Question: I'm participating in programming contest, where I have data where the first column is a user, second column is a movie, and the third is a number in ten-points rating system.
'''
0 0 9
0 1 8
1 1 4
1 2 6
2 2 7
'''
And I have to predict the third column (user, movie, ?):
'''
0 2
1 0
2 0
2 1
'''
Also I know the answers:
'''
0 2 7.052009
1 0 6.687943
2 0 6.995272
2 1 6.687943
'''
This data in a table: Rows are users 0, 1 and 2; columns are movies 0, 1 and 2; cells are scores, '0' were not voted on:
'''
[,1] [,2] [,3]
[1,] 9 8 0
[2,] 0 4 6
[3,] 0 0 7
'''
I use R lang for get SVD:
'''
$d
[1] 12.514311 9.197763 2.189331
$u
[,1] [,2] [,3]
[1,] <PHONE> -<PHONE> <PHONE>
[2,] <PHONE> <PHONE> -<PHONE>
[3,] <PHONE> <PHONE> <PHONE>
$v
[,1] [,2] [,3]
[1,] <PHONE> -0.31709904 <PHONE>
[2,] <PHONE> -0.<PHONE> -<PHONE>
[3,] <PHONE> 0.94825998 <PHONE>
'''
Transposed v is:
'''
[,1] [,2] [,3]
[1,] <PHONE> <PHONE> <PHONE>
[2,] -0.31709904 -0.<PHONE> 0.94825998
[3,] <PHONE> -<PHONE> <PHONE>
'''
And I read about predicting movie ratings using this formula:

But I don't understand how to predict ratings like this:
'''
0 2 7.052009
1 0 6.687943
2 0 6.995272
2 1 6.687943
'''
For this data:
'''
0 2
1 0
2 0
2 1
'''
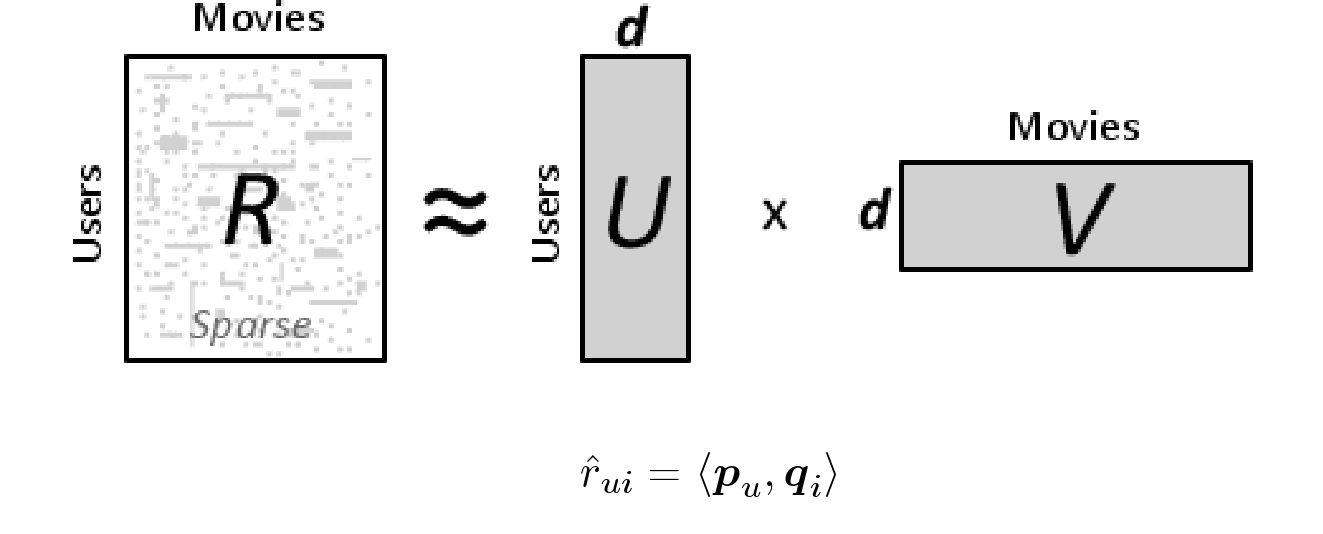
Answer: There are several things that seem incorrect to me with your example. First, when you don't have a ranking available for a specific user / movie combination, then you should not fill this with zero. This would tell SVD or any other type of principal component analysis (PCA) that these are the ranks (which are artificially low). Furthermore, covariances calculated with zero-filled data would be computed based on an incorrect number of observations.
The Netflix prize winner (<URL> that utilized the SVD approach also must have used some sort of missing data PCA routine. In that case, the non-values should not be zero, but rather 'NaN', although I haven't seen the details of the actual approach that they used.
The second question that I have is if "the answer" that you provide is really based on the rather small dataset that you give in the example. Given the 3 users by 3 movie dataset, there are very few locations for the calculation of correlations between users, so any prediction will be very poor. Nevertheless, I was able to produce a result, but it doesn't match your expected answer.
The approach is called "Recursively-substracted Empirical Orthogonal Functions" (RSEOF), which is specially designed PCA approach to deal with missing data. That said, I wouldn't have much confidence with the predictions without a larger training dataset.
So, I started by loading in your original and prediction datasets and reshaped the training data into a matrix using 'acast' from the 'reshape2' package:
'''
library(reshape2)
library(sinkr) (download from GitHub: https://github.com/menugget/sinkr)
# Original data
df1 <- data.frame(user=factor(c(0,0,1,1,2)), movie=factor(c(0,1,1,2,2)), rank=c(9,8,4,6,7))
df1
# Data to predict
df2 <-data.frame(user=factor(c(0,1,2,2)), movie=factor(c(2,0,0,1)))
df2
# Re-organize data into matrix(movies=rows, users=columns)
m1 <- acast(df1, movie ~ user, fill=NaN)
m1
'''
Then using the 'eof' function of the 'sinkr' package (<URL>, we perform the RSEOF:
'''
# PCA of m1 (using recursive SVD)
E <- eof(m1, method="svd", recursive=TRUE, center=FALSE, scale=FALSE)
E$u
E$A #(like "v" but with Lambda units added)
E$Lambda
'''
Predicted values for the 'NaN' positions in the data can be obtained by reconstructing the full matrix with the PCA information (Basically 'E$A %*% t(E$u)'):
'''
# Reconstruct full m1 matrix using PCs
R <- eofRecon(E)
R
# Add predicted ranks to df2
pos <- (as.numeric(df2$user)-1)*length(levels(df1$movie)) + as.numeric(df2$movie)
pos
df2$rank <- R[pos]
df2
'''
The object 'df2' contains the specific predicted ranks for the user/movie combinations that you specified in your prediction dataset:
'''
user movie rank
1 0 2 9.246148
2 1 0 7.535567
3 2 0 6.292984
4 2 1 5.661985
'''
I personally think that these values make more sense than your expected result (all around 7). For example, when looking at the matrix of movies (rows) by users (columns), 'm1',
'''
0 1 2
0 9 NaN NaN
1 8 4 NaN
2 NaN 6 7
'''
I would expect that user "0" would like movie "2" more than movie "1", given that this is the trend for user "1". We only have rankings for movie "1" in common between them by which to base our predictions. Your expected value was 7.05, which would have been lower than for movie "1" (i.e. 8), whereas the RSEOF prediction is 9.2.
I hope this helps you out - but, if your expected answer is what you are shooting for, then I would have doubts about the method used by the "truth holder". It is more likely that you have simply provided a smaller version of your dataset, and thus we are not going to arrive at the same answer as in your smaller reproducible example.